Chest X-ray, PA view. Patient: 59 years old, sex M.
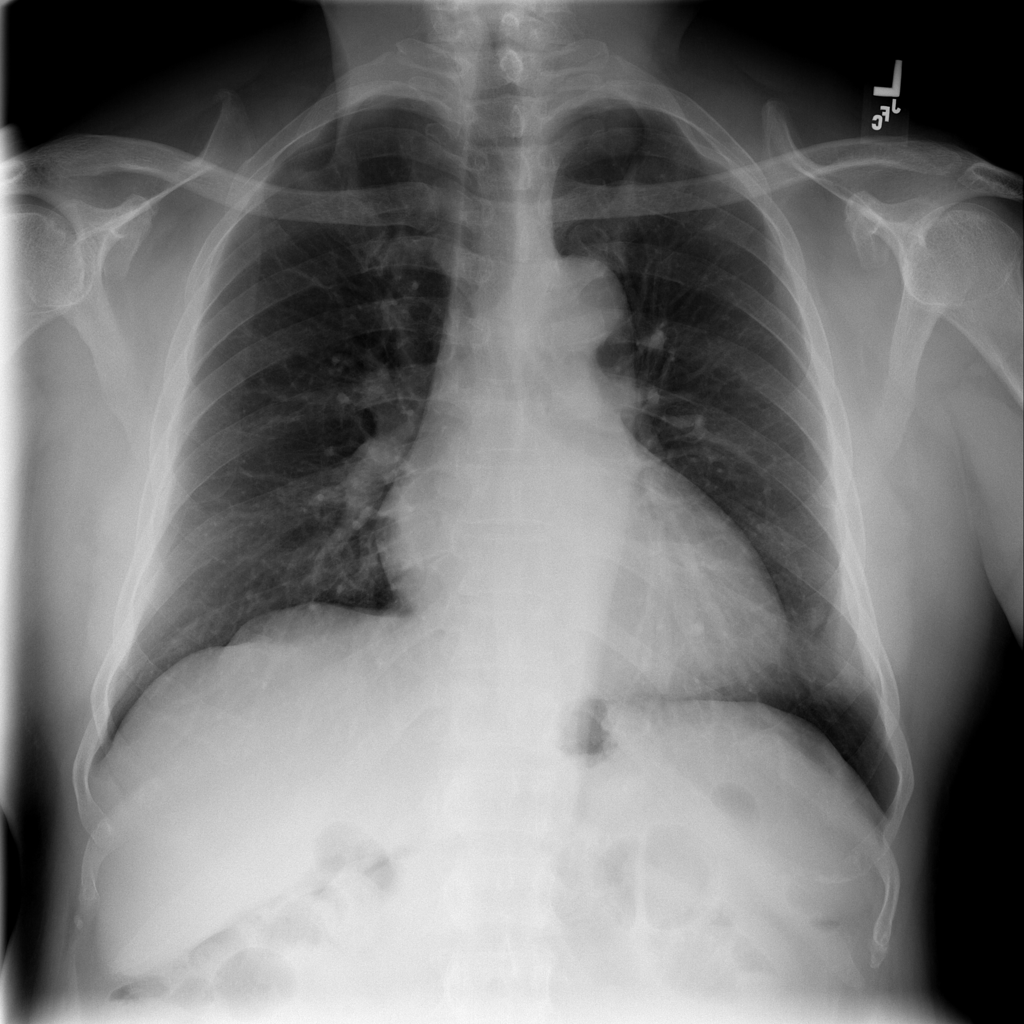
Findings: No Finding